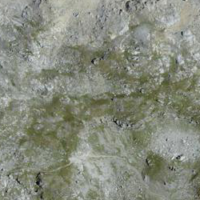
EUNIS habitat code: 31
Species observed at this site:
Saxifraga caesia
Doronicum grandiflorum
Leontopodium nivale